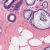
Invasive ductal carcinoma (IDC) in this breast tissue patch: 0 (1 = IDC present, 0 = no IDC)